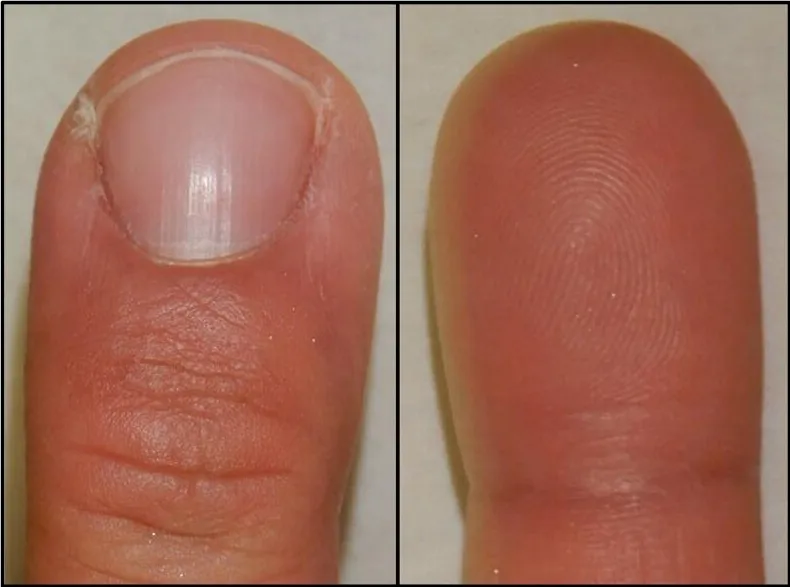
Appearance 6 months after surgery. No recurrence of lesions was noted, and finger morphology and nail shift improved.
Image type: medical_photograph (other_medical_photograph)